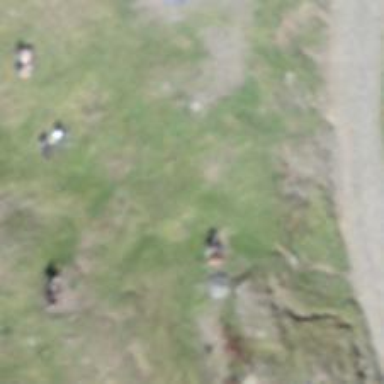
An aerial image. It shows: Bench.